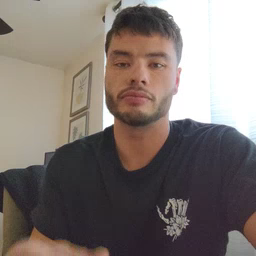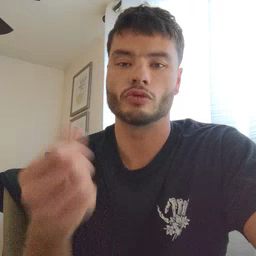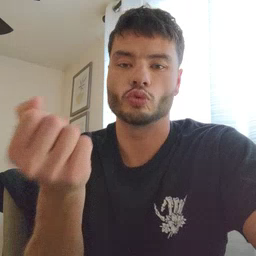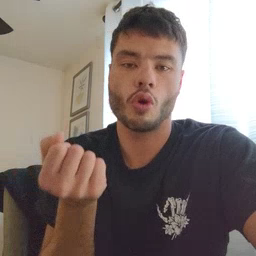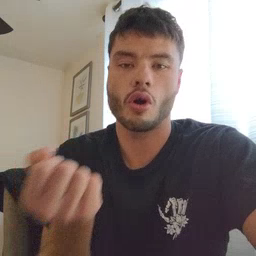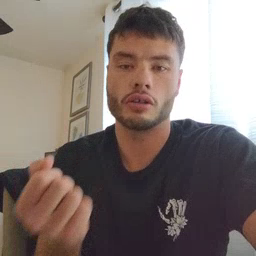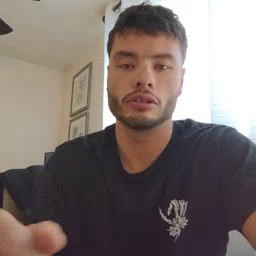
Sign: drawer